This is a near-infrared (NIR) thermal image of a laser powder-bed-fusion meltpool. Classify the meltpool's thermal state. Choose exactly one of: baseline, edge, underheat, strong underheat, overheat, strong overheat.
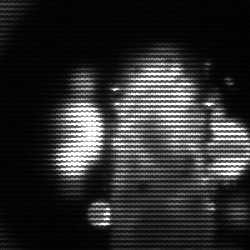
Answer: strong underheat